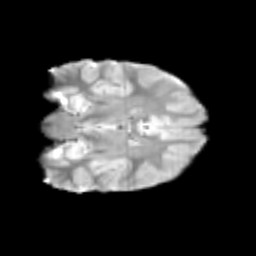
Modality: T2w
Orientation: coronal
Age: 11
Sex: male
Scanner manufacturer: siemens
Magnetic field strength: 3 T
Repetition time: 3.8 s
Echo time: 0.07 s